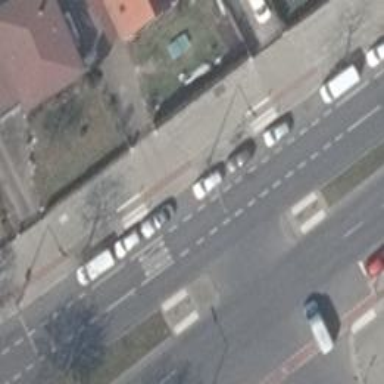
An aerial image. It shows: Secondary road with asphalt surface. There is cycle track on the right side and bus lane for parking on the same side. The road also features shared busway.